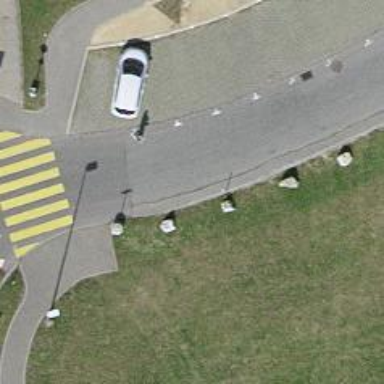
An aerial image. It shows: Block barrier.